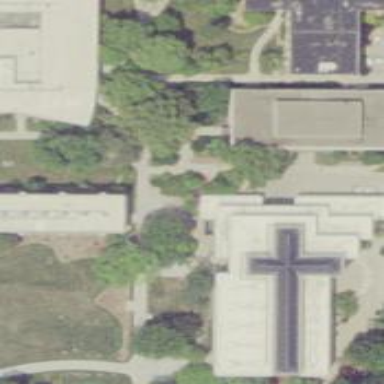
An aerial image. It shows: University building.